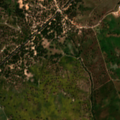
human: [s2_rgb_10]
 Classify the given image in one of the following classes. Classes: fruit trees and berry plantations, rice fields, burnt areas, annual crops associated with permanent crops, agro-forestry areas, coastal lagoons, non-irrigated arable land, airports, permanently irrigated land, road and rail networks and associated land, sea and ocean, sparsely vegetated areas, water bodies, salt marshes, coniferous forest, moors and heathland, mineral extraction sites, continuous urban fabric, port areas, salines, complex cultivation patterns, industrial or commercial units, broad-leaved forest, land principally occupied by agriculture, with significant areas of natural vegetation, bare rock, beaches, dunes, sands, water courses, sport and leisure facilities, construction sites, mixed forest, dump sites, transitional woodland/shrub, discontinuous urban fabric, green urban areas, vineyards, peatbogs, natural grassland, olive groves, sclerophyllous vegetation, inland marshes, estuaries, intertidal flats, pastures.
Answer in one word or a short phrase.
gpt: continuous urban fabric